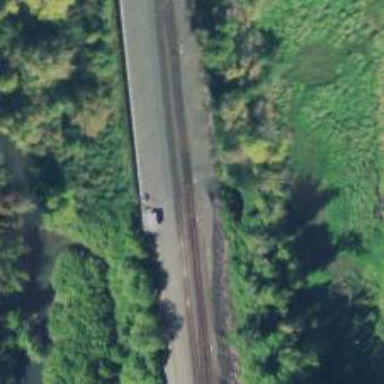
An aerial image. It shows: Railroad crossover.